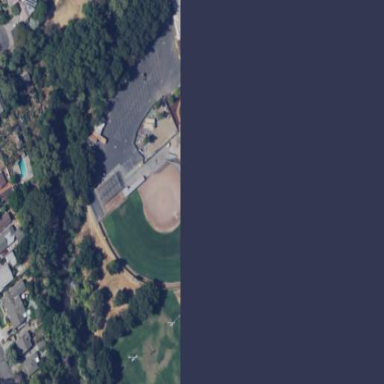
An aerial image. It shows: Softball pitch for leisure land activities.